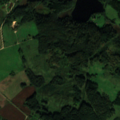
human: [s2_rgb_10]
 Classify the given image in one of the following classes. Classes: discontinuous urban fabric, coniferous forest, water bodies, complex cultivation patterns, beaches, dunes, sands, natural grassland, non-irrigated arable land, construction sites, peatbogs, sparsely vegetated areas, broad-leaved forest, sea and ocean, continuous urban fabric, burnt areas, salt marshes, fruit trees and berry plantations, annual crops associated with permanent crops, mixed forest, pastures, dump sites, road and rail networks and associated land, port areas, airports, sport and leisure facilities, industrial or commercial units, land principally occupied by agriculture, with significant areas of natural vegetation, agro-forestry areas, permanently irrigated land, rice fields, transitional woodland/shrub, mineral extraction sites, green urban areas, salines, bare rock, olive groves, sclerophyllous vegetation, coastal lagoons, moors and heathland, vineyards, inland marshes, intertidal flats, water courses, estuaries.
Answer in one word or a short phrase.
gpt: non-irrigated arable land, pastures, land principally occupied by agriculture, with significant areas of natural vegetation, broad-leaved forest, coniferous forest, mixed forest